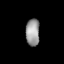
Tissue: lung
Cell type: Others
Senescence score: 0.2398
Nuclear area (px): 368
Mean DAPI intensity: 152.266